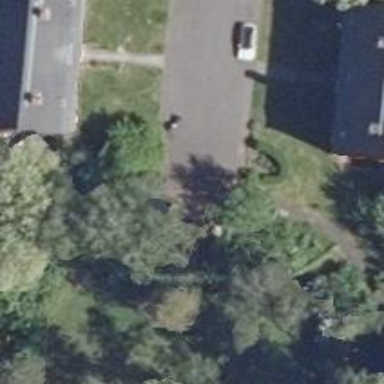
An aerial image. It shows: Asphalt footway.